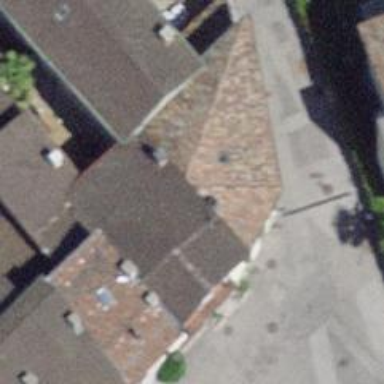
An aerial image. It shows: Café.